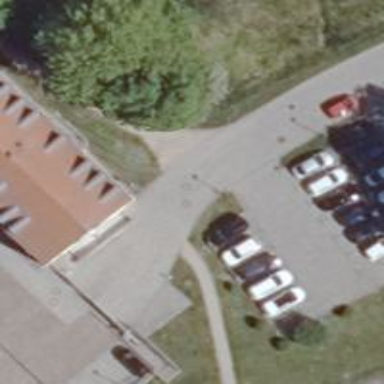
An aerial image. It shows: Residential road with sett sidewalk on the left.